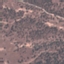
Land use / land cover: HerbaceousVegetation